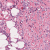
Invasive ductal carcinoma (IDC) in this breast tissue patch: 1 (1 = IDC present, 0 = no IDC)